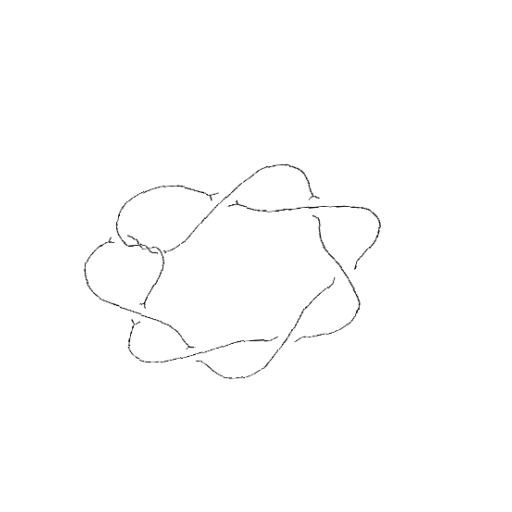
Crossing number: 10